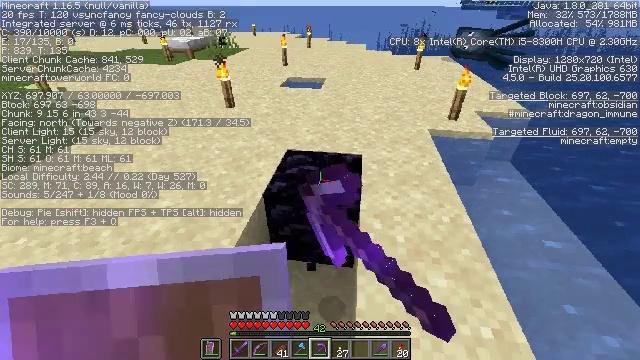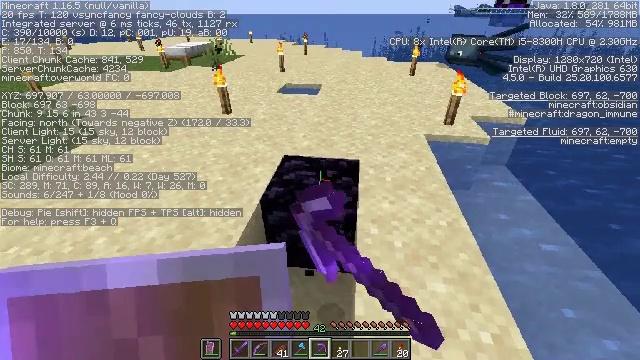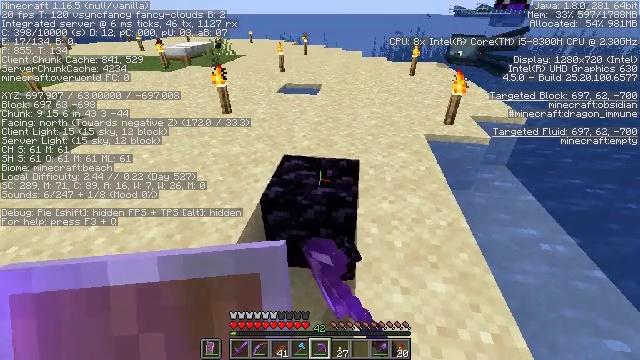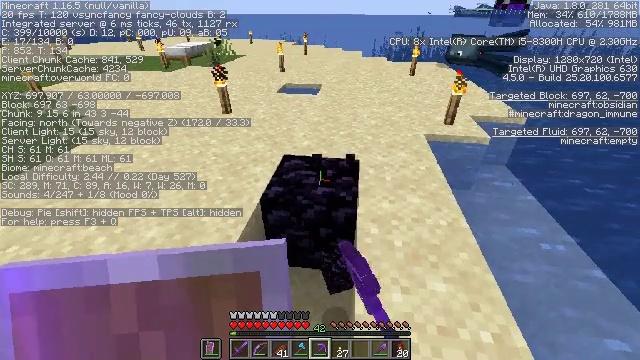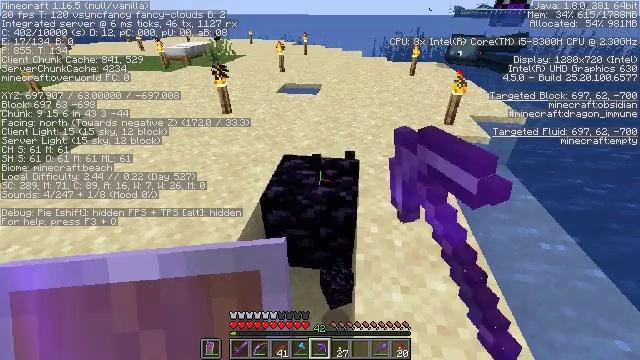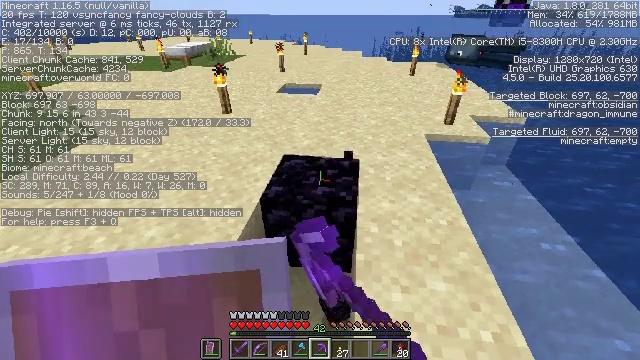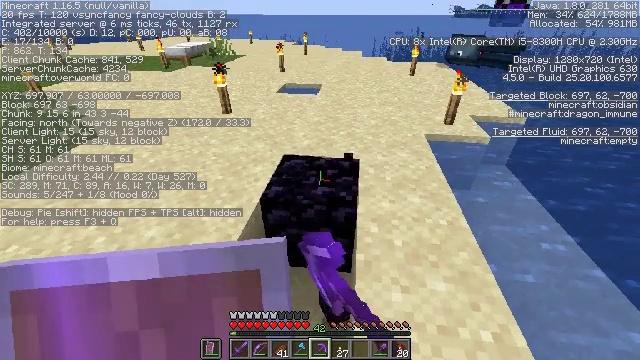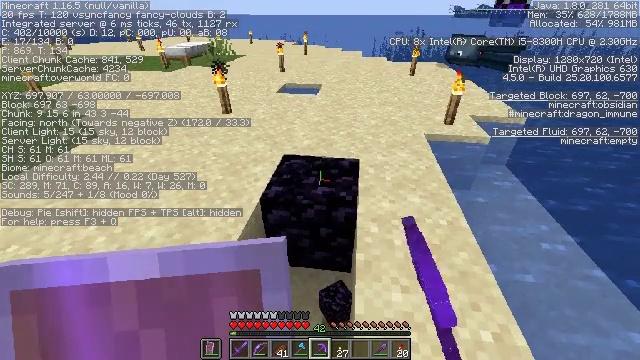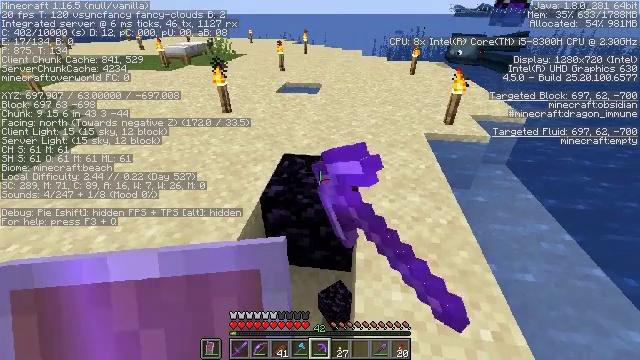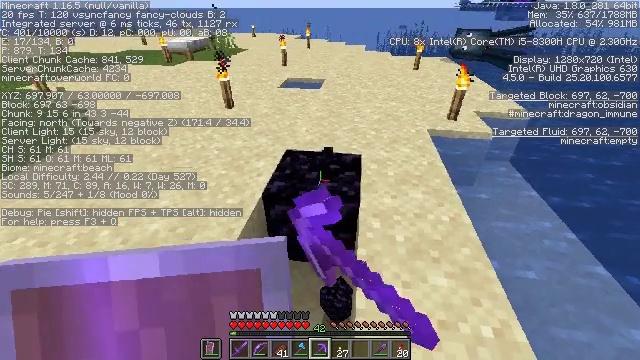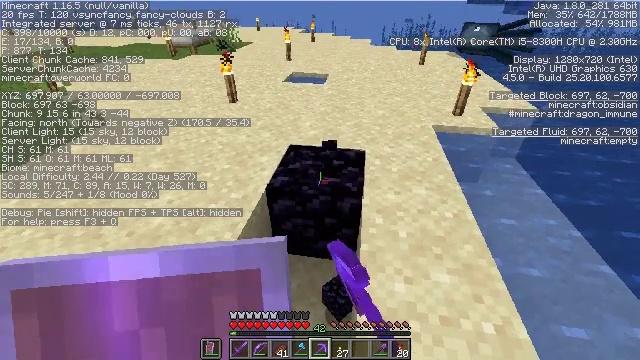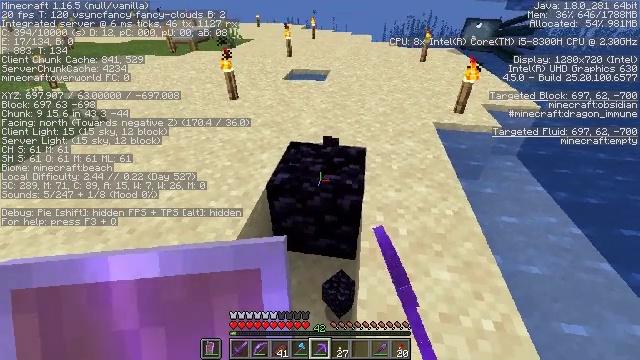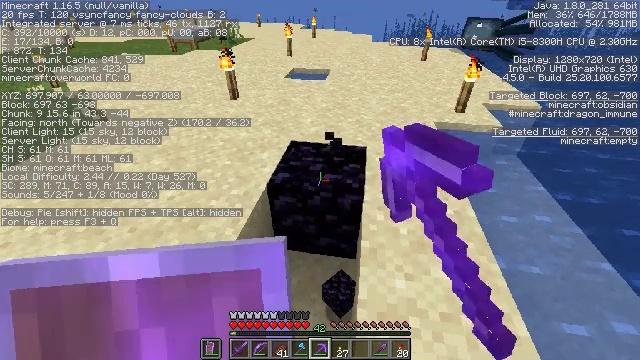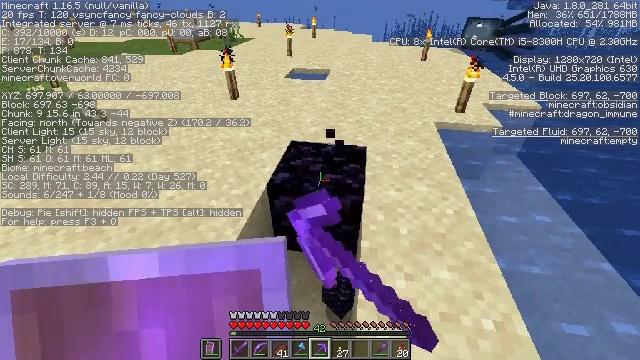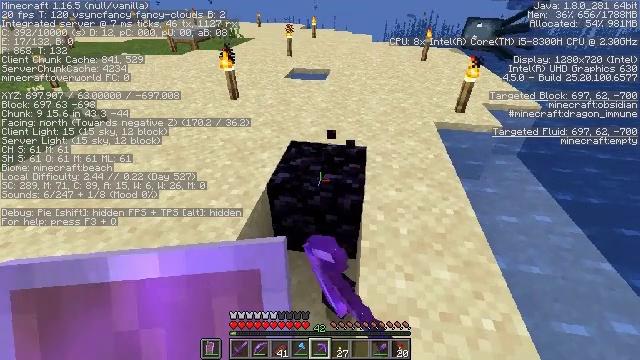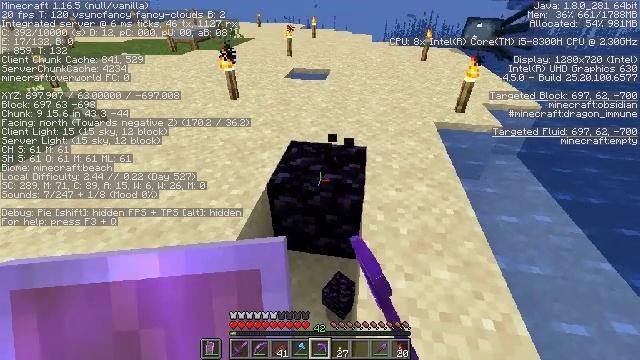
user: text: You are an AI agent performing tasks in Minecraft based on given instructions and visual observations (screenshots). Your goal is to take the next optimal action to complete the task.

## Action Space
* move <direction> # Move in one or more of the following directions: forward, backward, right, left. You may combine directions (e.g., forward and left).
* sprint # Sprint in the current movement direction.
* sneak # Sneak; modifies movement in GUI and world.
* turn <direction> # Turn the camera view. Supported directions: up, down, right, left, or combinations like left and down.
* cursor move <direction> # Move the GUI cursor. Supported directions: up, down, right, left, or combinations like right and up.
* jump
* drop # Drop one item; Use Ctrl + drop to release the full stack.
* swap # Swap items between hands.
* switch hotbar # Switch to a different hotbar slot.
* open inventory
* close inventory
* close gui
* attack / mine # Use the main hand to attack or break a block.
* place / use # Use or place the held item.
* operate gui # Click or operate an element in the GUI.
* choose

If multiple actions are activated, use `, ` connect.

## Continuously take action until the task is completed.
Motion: motion action
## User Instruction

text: Mine the tough obsidian.
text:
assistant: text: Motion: turn up, attack / mine
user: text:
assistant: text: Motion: attack / mine
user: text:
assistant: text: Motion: attack / mine
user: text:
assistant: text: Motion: attack / mine
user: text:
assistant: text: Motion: attack / mine
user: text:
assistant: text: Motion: attack / mine
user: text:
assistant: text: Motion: attack / mine
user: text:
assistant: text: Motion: attack / mine
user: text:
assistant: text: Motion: attack / mine
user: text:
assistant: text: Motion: turn down, attack / mine
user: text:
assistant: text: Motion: attack / mine
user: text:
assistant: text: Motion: attack / mine
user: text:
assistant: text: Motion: attack / mine
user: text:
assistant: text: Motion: attack / mine
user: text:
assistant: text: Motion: attack / mine
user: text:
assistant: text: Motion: attack / mine
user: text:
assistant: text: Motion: attack / mine
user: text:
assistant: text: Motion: attack / mine
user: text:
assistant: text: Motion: attack / mine
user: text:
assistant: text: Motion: attack / mine
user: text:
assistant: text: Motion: attack / mine
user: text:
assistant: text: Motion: attack / mine
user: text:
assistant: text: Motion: attack / mine
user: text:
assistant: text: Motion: attack / mine
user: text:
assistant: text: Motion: attack / mine
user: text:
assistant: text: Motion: attack / mine
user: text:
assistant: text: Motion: attack / mine
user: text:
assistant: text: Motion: attack / mine
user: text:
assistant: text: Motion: attack / mine
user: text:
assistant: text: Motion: attack / mine